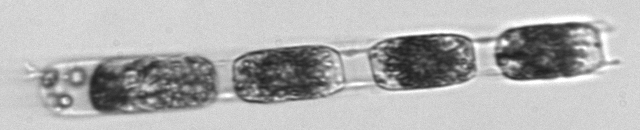
Label: Hemiaulus